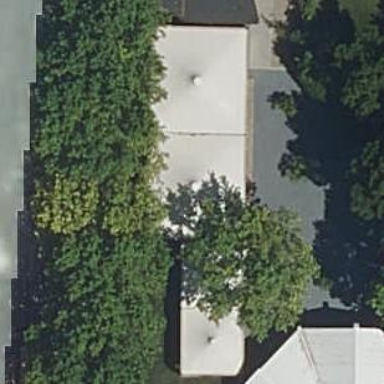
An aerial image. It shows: View of roof of building.